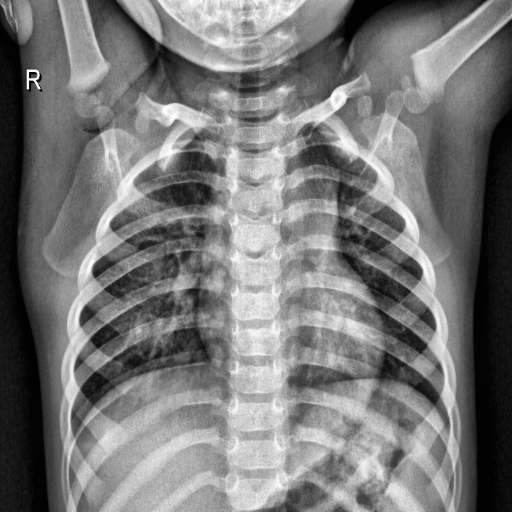
Finding: NORMAL